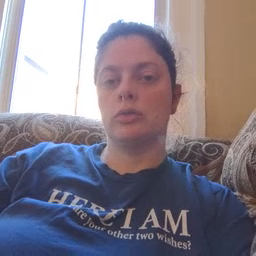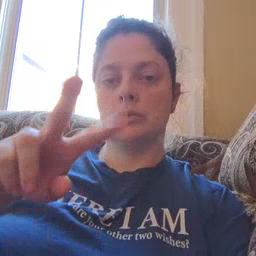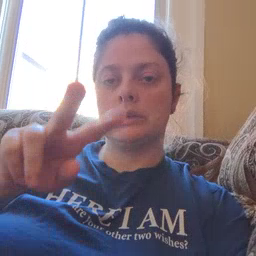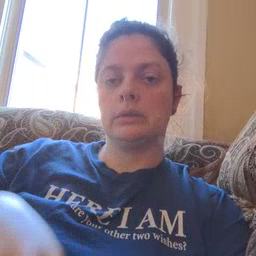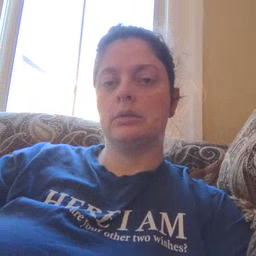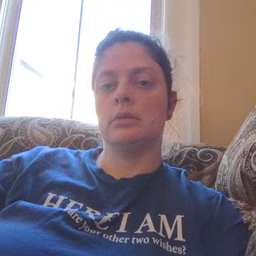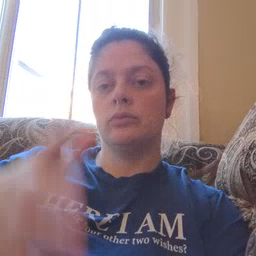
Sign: read